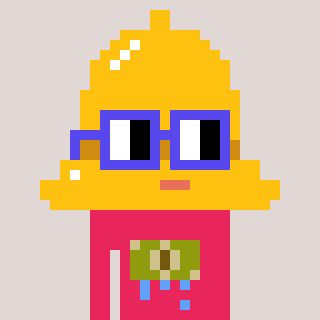
a pixel art character with square blue glasses, a bell-shaped head and a redpinkish-colored body on a warm background